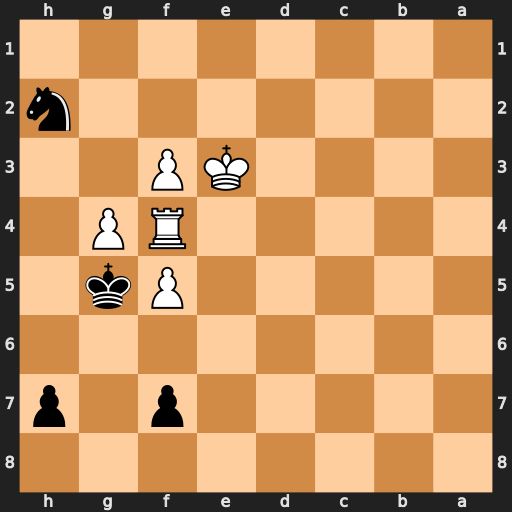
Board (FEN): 8/5p1p/8/5Pk1/5RP1/4KP2/7n/8
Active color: b
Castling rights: -
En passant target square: -
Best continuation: Nf1+ Ke4 f6 Kd5 Kxf4 Ke6 Kg5 f4+ Kxg4